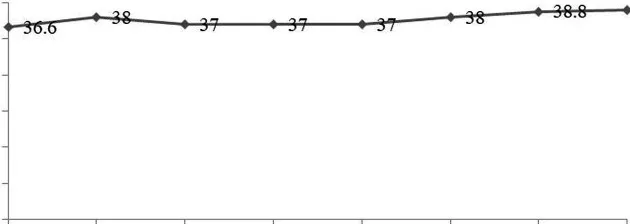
Weight. Monitoring.
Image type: pathology (immunostaining)